Field crop: tomato
Growth stage: 1
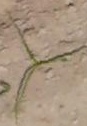
Species: cyperus